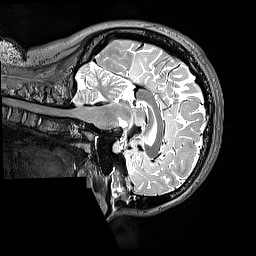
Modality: T2w
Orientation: sagittal
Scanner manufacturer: siemens
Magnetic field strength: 3 T
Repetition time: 3.2 s
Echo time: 0.565 s